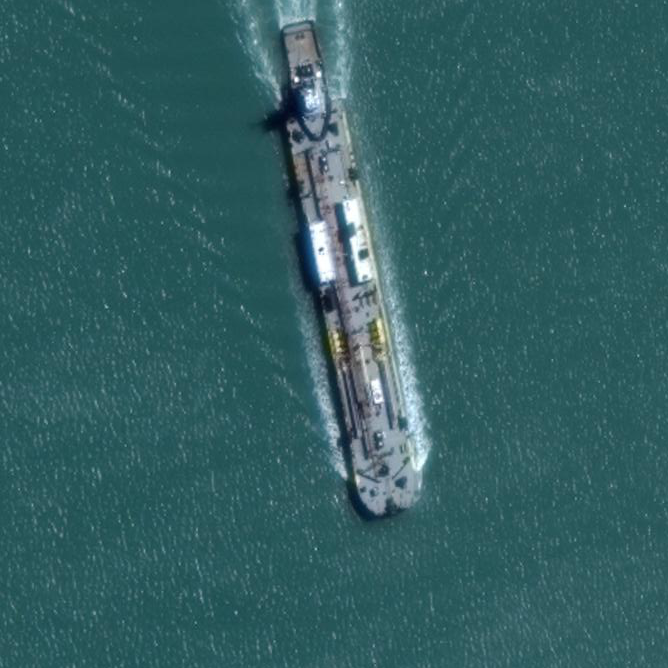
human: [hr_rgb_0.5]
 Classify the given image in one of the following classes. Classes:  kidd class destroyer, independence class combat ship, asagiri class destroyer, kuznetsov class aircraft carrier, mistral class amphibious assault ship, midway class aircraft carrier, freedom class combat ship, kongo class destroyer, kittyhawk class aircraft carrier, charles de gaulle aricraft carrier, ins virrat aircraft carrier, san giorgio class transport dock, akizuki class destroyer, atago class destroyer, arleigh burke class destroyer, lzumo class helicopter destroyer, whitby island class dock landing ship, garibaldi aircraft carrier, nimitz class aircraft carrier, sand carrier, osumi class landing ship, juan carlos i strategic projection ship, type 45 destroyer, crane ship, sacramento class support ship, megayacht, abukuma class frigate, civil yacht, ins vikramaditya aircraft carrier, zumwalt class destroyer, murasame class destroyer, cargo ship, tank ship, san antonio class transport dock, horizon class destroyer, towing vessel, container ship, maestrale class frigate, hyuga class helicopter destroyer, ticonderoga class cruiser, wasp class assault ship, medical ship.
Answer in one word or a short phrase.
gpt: Tank ship